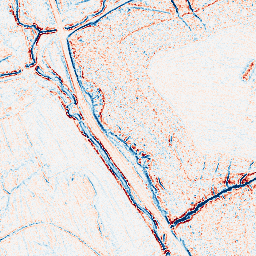
Category: edge_preserving
Decomposition family: bilateral
Decomposition parameters: d: 5
sigma_color: 150
sigma_space: 75
Upsampling method: cubic_mitchell
Upsampling parameters: scale: 8
Upsampling scale: 8